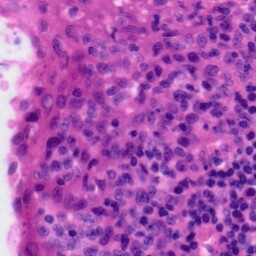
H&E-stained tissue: Tonsil